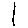
Label: line